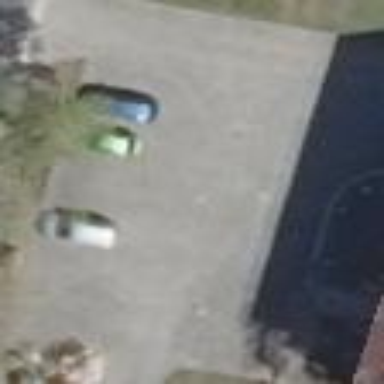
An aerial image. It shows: Parking area with surface.